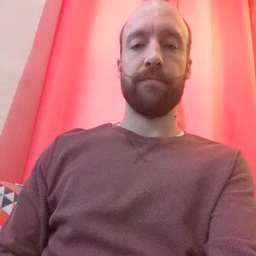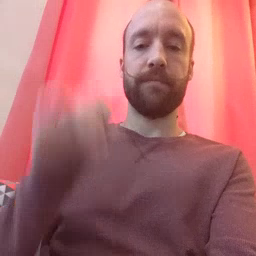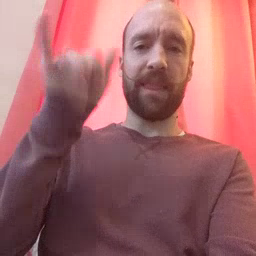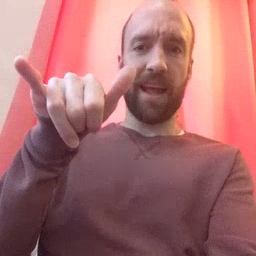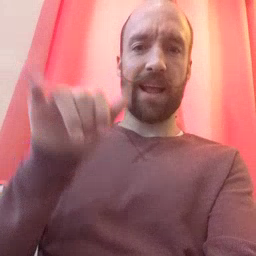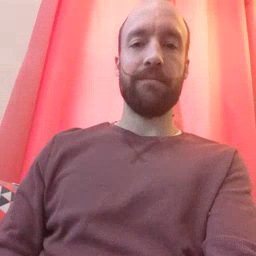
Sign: that